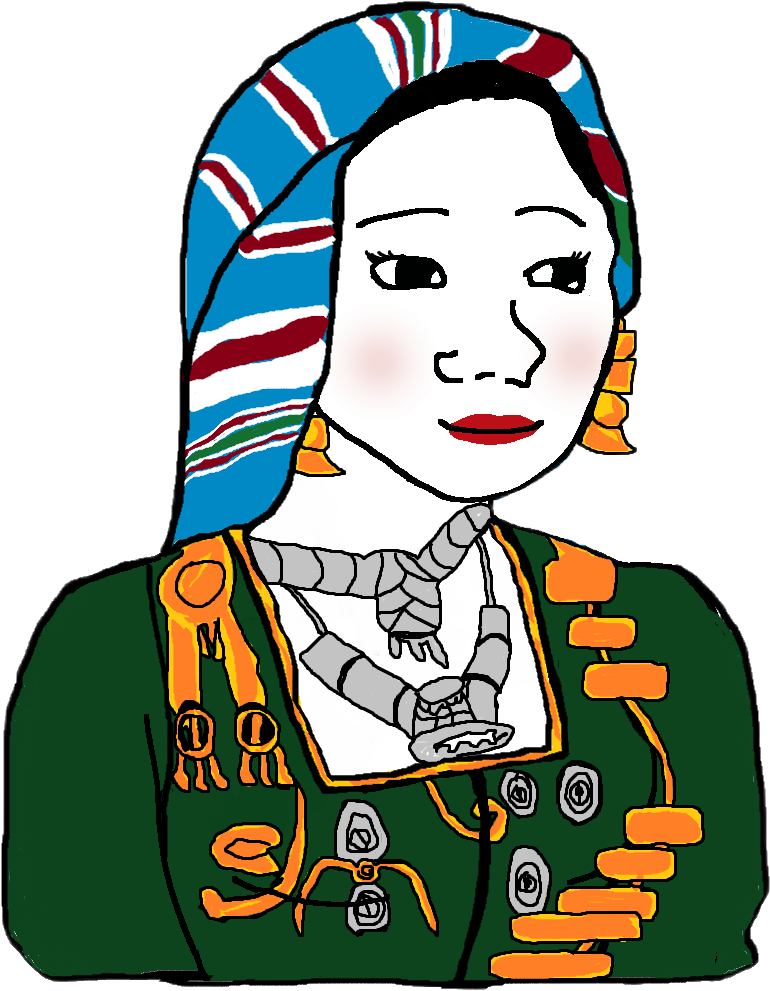
Label: 5_Trad_Wife